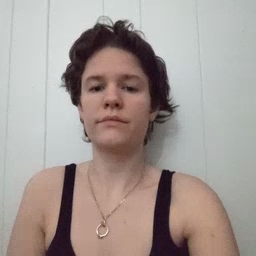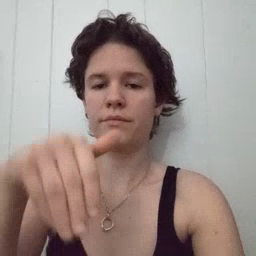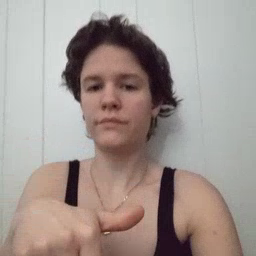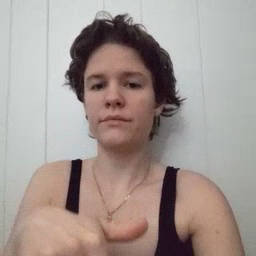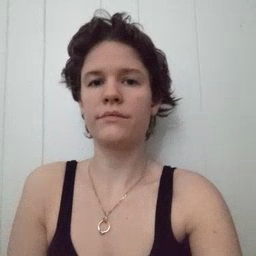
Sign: night